Question: I am trying to insert data in sqllite database in android.
'''
public class dbAdapter {
// Database fields
public static final String ID = "id";
public static final String FULLNAME = "fullname";
public static final String ADDRESS = "address";
public static final String EMAIL = "email";
public static final String MOBILE = "mobile";
public static final String GENDER = "gender";
public static final String DOB = "dob";
public static final String CITY = "city";
public static final String USERNAME = "username";
public static final String PASSWORD = "password";
private static final String DATABASE_TABLE = "myfirstanroidapp";
private Context context;
private SQLiteDatabase database;
private databaseHelper dbHelper;
public dbAdapter(OnClickListener onClickListener) {
this.context = (Context) onClickListener;
open();
}
public dbAdapter(Context context) {
Log.e("Adapter","dbAdapter context");
this.context = context;
}
public dbAdapter open() throws SQLException {
dbHelper = new databaseHelper(context);
Log.e("Adapter","getWritableDatabase");
database = dbHelper.getWritableDatabase();
return this;
}
public void close() {
dbHelper.close();
}
// Put String values into a Content object(like AssignData to database field)
private ContentValues createContentValues(String fullname, String address, String email,String mobile, String gender, String dob,String city, String username, String password) {
ContentValues values = new ContentValues();
values.put(FULLNAME, fullname);
values.put(ADDRESS, address);
values.put(EMAIL, email);
values.put(MOBILE, mobile);
values.put(GENDER, gender);
values.put(DOB, dob);
values.put(CITY, city);
values.put(USERNAME, username);
values.put(PASSWORD, password);
return values;
}
// Create a new myfirstanroidapp. If the myfirstanroidapp is successfully created return the new
// rowId for that note, otherwise return a -1 to indicate failure.
public long insert(String fullname, String address, String email,String mobile, String gender, String dob,String city, String username, String password) {
ContentValues assigndata = createContentValues(fullname,address,email,mobile,gender,dob,city,username, password) ;
return database.insert(DATABASE_TABLE, null, assigndata);
}
}
'''
'''
public class databaseHelper extends SQLiteOpenHelper
{
private static final String DATABASE_NAME = "myfirstanroidapp";
private static final int DATABASE_VERSION = 1;
// Database creation SQL statement
private static final String DATABASE_CREATE =
"create table myfirstanroidapp (id integer primary key autoincrement, " +
"fullname text not null, address text, " +
"mobile text not null, email text not null," +
"city text not null, username text not null, " +
"password text not null, dob text not null," +
"gender text not null);";
public databaseHelper(Context context){
super(context, DATABASE_NAME, null, DATABASE_VERSION);
Log.e("Database",DATABASE_NAME);
}
@Override
public void onCreate(SQLiteDatabase db) {
//Create Database
db.execSQL(DATABASE_CREATE);
}
@Override
public void onUpgrade(SQLiteDatabase db, int oldVersion, int newVersion) {
//Drop Database and ReCreate Database
db.execSQL("DROP TABLE IF EXISTS myfirstanroidapp");
onCreate(db);
}
}
'''
now I am passing Data from onButtonClick
'''
dbAdapter = new dbAdapter(getApplicationContext());
dbAdapter.insert("XYZ", "XYZ", "xyz.gmail.com", "123456789", "male", "dob", "pune", "username", "password");
Log.e("Sucess","Register");
'''
but getting error like

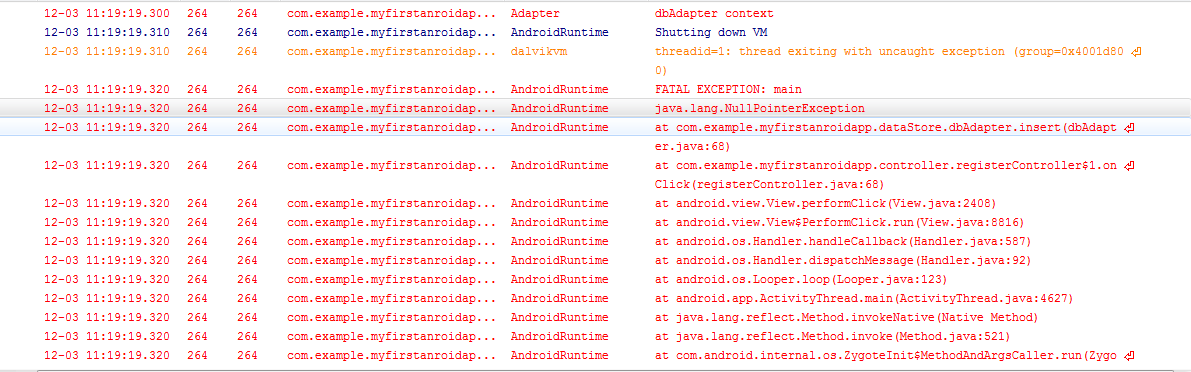
Answer: change
'''
public dbAdapter(OnClickListener onClickListener) {
this.context = (Context) onClickListener;
open();
}
'''
and 'dbAdapter = new dbAdapter(this);'
to
'''
public dbAdapter(Context context) {
this.context = context;
open();
}
'''
and 'dbAdapter = new dbAdapter(Your_activity.this);'